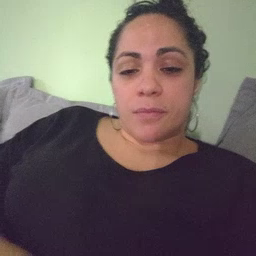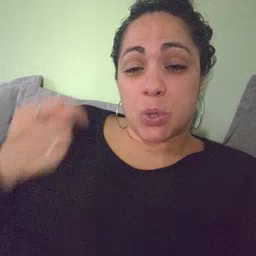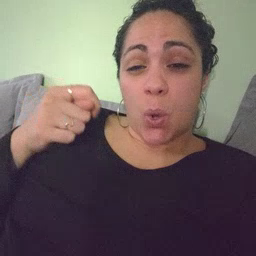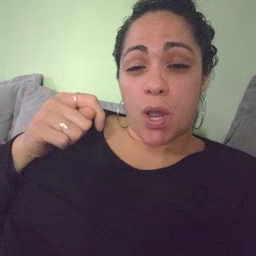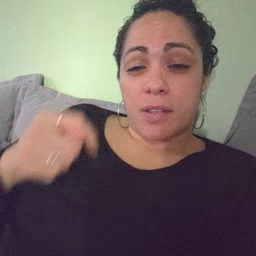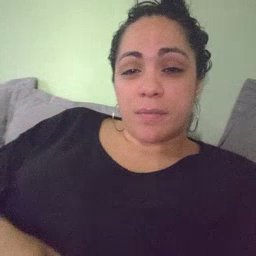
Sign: toy